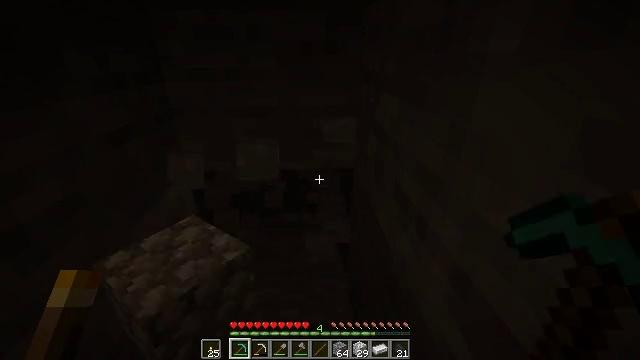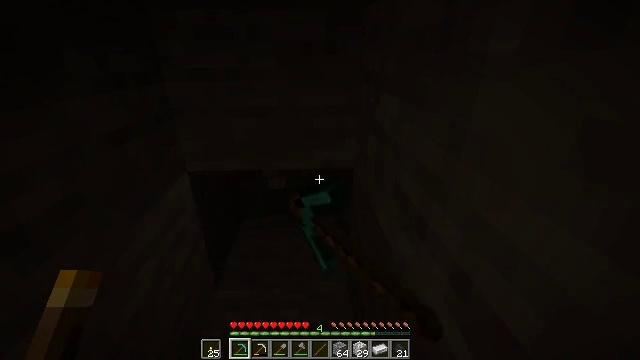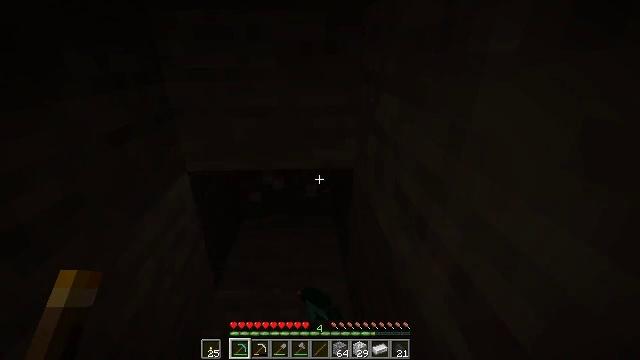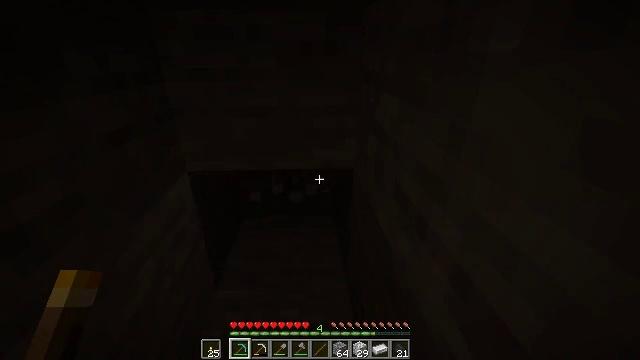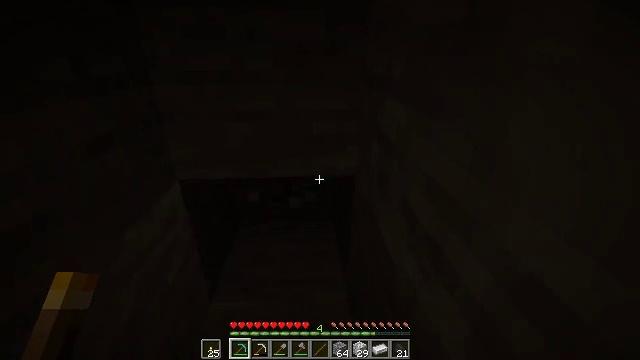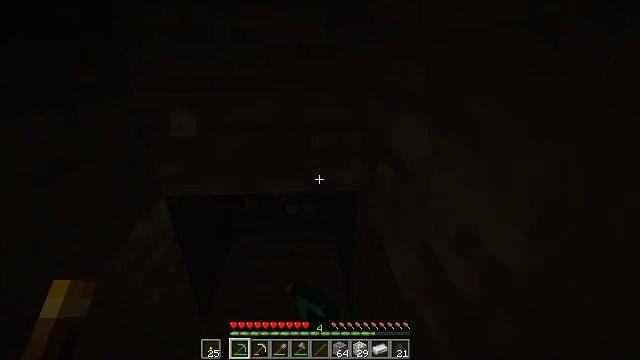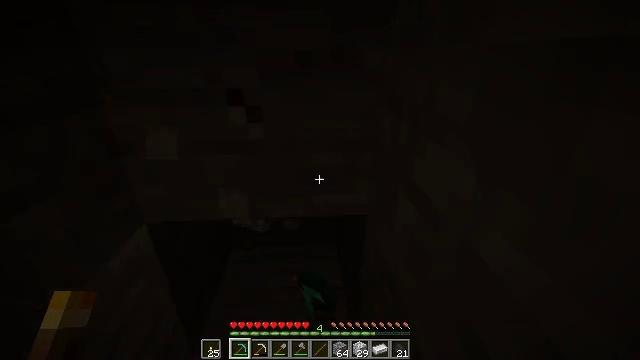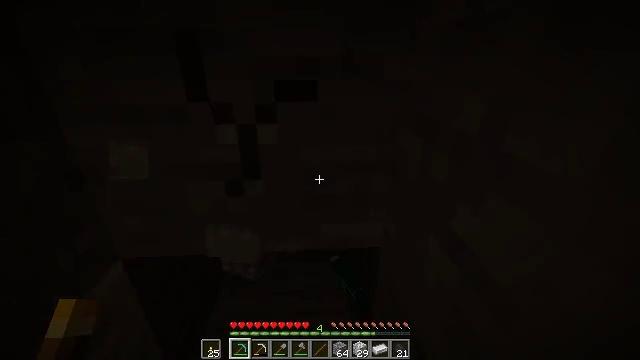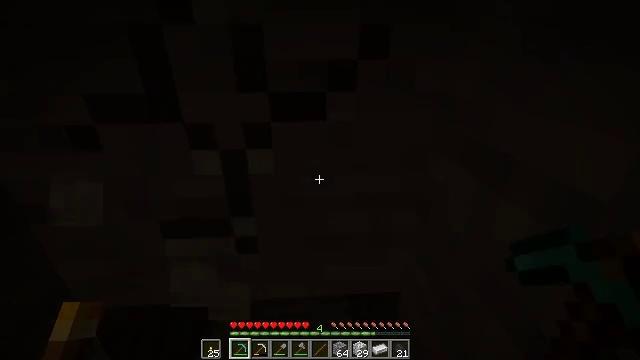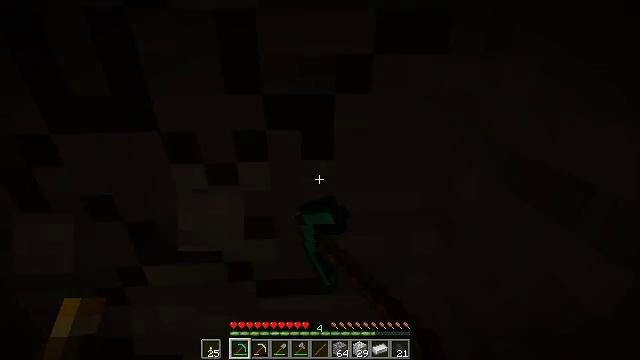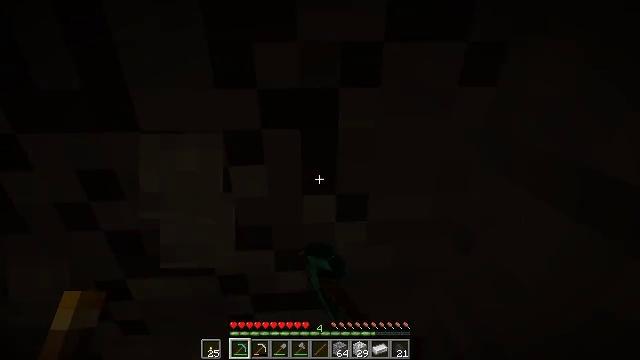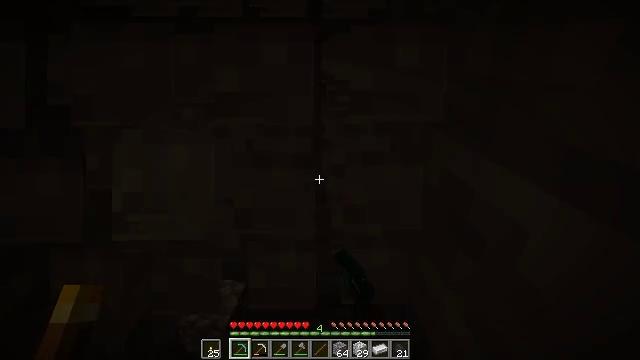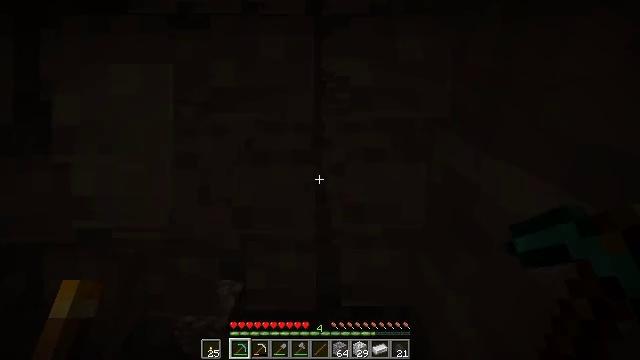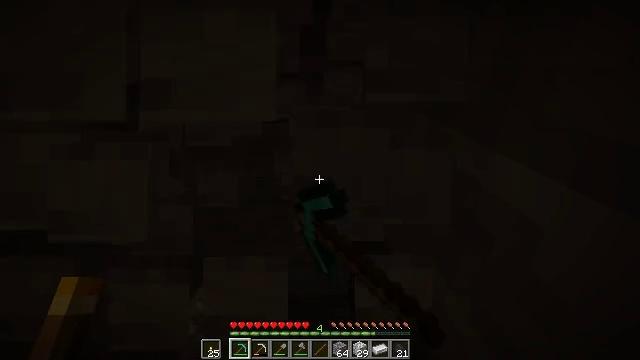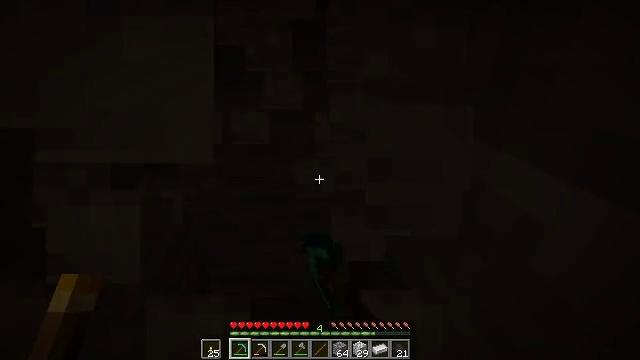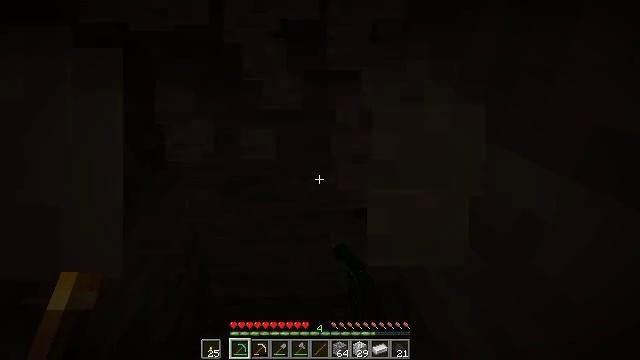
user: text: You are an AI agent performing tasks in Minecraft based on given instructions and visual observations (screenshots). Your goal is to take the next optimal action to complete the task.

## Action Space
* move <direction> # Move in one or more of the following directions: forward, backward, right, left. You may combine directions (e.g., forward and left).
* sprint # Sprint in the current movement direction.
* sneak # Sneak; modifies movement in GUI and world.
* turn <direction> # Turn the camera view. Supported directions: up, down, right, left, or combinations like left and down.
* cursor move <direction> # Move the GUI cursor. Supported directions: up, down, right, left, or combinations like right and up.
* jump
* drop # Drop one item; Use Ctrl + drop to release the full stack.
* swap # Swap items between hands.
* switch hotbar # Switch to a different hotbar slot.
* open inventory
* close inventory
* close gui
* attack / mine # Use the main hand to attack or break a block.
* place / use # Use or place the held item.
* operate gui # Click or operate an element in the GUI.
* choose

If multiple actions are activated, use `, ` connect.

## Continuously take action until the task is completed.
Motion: motion action
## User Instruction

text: Dig up the stone with a tool.
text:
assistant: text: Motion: attack / mine
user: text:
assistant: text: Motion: attack / mine
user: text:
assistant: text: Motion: move forward, attack / mine
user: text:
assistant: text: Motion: move forward, attack / mine
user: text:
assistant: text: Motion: move forward, attack / mine
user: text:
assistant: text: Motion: move forward, attack / mine
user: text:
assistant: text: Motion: move forward, attack / mine
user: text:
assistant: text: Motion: attack / mine
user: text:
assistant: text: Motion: attack / mine
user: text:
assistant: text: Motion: attack / mine
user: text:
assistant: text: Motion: attack / mine
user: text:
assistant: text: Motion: attack / mine
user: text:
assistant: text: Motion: attack / mine
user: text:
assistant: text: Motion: attack / mine
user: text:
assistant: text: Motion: attack / mine
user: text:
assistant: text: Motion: attack / mine
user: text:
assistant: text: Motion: attack / mine
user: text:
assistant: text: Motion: attack / mine
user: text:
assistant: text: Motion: attack / mine
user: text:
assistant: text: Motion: attack / mine
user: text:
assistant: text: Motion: attack / mine
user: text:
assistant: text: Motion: attack / mine
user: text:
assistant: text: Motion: attack / mine
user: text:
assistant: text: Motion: attack / mine
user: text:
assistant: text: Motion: attack / mine
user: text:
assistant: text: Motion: attack / mine
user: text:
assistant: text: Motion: attack / mine
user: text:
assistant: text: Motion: attack / mine
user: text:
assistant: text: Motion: attack / mine
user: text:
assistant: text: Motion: attack / mine